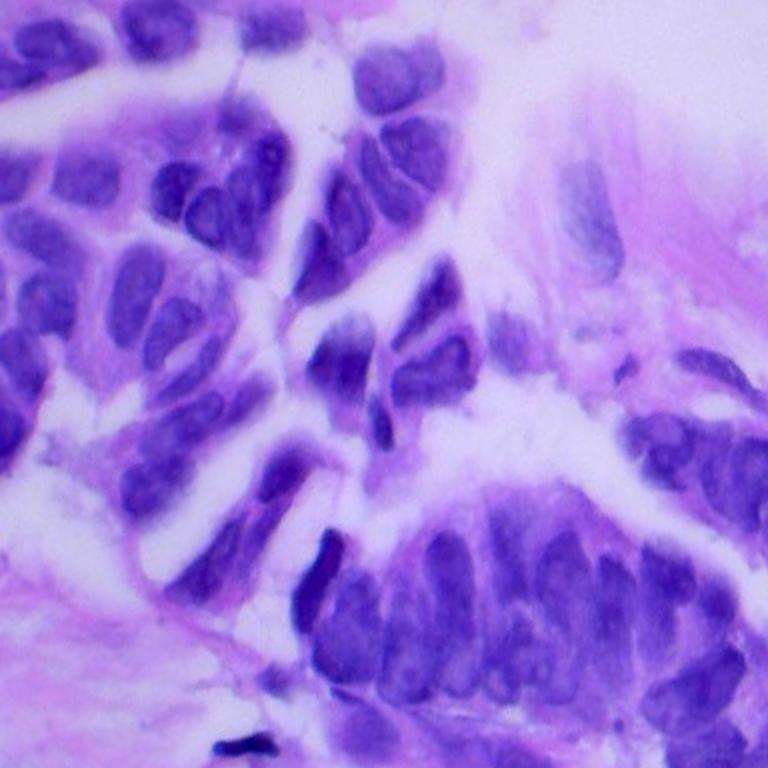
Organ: lung
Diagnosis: adenocarcinomas